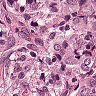
Metastatic tissue present: yes